Field crop: maize
Growth stage: 2
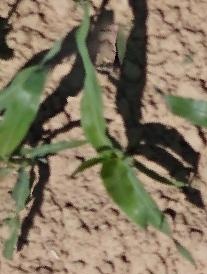
Species: maize